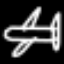
Label: airplane